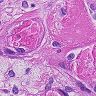
Metastatic tissue present: yes